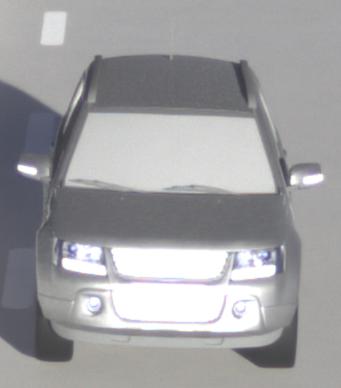
Make: Suzuki
Model: Grand Vitara
Detailed model: Gen. 1 JT
Model produced from: 2009
Model produced until: 2012
Doors: 5
Color: gray
Road condition: wet road
Daytime: sunrise or sunset
Contrast: high contrast